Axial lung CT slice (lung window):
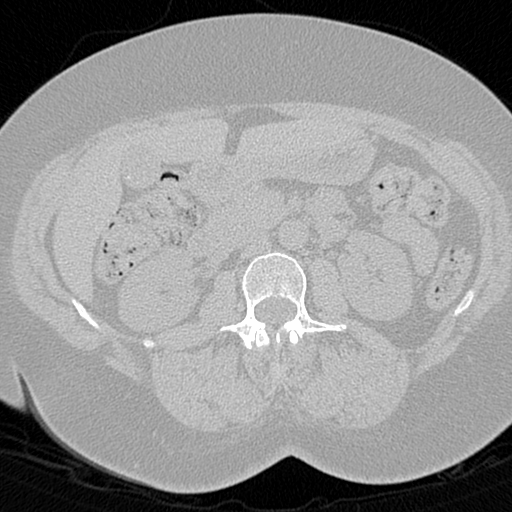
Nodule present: no